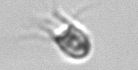
Label: Balanion